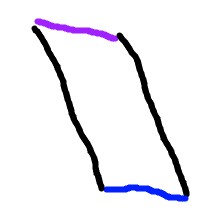
Shape: parallelogram